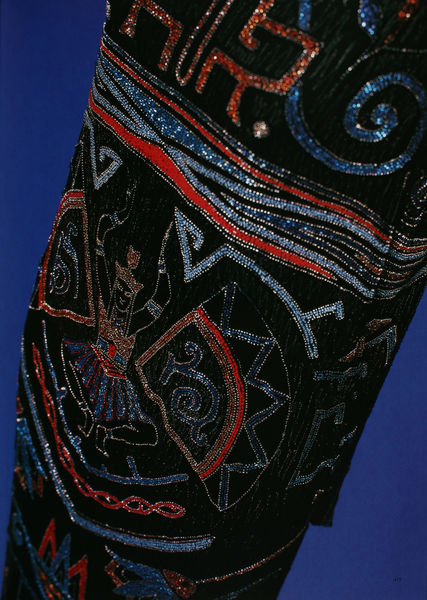
Titel: Abendkleid (Detail)
Künstler: Jenny
Standort: Kyoto (Japan)
Institution: Kyoto Costume Institute
Schlagwörter: blau, dreieck, ausschnitt, frau, hintergrund, kleid, schwarz, rot, tuch, mode, muster, rock, tanz, arm, mensch, silber, ärmel, hände, bestickt, stickerei, stoff, tänzerin, edelsteine, perlen, kreis, bein, japan, farben, linien, amerika, falte, detail, streifen, glitzern, foto, fotografie, photographie, gemustert, glitzer, kreise, photo, ecken, zacken, gestickt, schnecke, bänder, indien, spirale, tänzer, motive, indianisch, lateinamerika, indianer, indisch, sari, kyoto, textilie, forografie, tokyo, mittelamerika, glitter, ranen, zickezacke